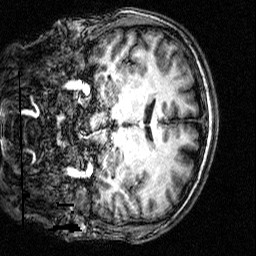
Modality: T1w
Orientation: coronal
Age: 29
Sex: male
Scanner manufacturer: siemens
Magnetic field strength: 3 T
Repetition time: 2.5 s
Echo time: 0.00393 s